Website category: jobs
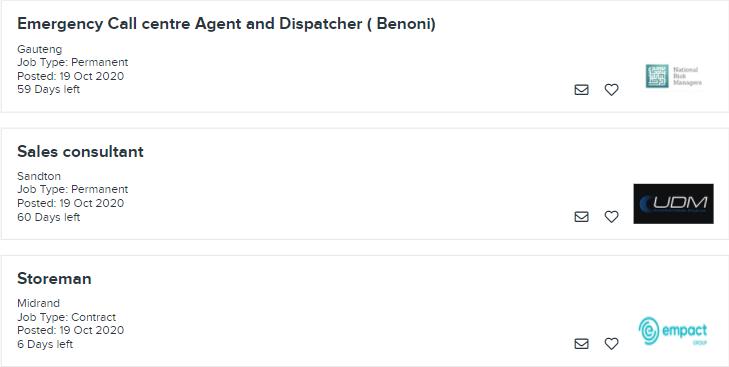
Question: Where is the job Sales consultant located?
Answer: Sandton

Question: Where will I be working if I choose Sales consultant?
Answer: Sandton

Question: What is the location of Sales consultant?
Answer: Sandton

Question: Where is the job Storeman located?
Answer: Midrand

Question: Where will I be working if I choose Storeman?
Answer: Midrand

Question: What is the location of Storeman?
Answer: Midrand

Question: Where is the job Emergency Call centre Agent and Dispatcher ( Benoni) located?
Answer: Gauteng

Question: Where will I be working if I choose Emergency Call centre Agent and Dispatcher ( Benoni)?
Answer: Gauteng

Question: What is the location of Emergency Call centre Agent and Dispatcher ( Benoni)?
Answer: Gauteng

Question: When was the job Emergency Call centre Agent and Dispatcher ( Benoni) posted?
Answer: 19 Oct 2020

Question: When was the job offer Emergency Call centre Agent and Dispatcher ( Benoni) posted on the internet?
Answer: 19 Oct 2020

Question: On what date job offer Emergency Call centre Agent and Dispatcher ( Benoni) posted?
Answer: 19 Oct 2020

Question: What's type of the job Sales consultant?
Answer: Job Type: Permanent

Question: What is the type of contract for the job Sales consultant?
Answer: Job Type: Permanent

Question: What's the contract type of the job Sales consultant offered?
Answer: Job Type: Permanent

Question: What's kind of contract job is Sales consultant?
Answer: Job Type: Permanent

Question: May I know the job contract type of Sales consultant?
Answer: Job Type: Permanent

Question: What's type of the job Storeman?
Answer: Job Type: Contract

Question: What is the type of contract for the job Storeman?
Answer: Job Type: Contract

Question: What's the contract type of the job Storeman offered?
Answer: Job Type: Contract

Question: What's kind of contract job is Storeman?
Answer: Job Type: Contract

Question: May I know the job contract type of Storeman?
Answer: Job Type: Contract

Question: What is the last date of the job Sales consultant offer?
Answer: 60 Days left

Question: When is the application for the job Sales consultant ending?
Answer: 60 Days left

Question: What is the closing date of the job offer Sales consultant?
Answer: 60 Days left

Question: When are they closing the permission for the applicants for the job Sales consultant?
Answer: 60 Days left

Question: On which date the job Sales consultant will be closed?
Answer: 60 Days left

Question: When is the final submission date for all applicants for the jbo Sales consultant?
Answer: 60 Days left

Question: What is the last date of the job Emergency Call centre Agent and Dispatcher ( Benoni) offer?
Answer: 59 Days left

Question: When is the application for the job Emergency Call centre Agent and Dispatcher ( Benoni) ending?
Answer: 59 Days left

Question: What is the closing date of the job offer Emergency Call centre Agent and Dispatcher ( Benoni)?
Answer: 59 Days left

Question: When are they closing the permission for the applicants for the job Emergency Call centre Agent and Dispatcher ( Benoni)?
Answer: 59 Days left

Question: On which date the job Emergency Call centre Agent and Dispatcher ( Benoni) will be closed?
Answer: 59 Days left

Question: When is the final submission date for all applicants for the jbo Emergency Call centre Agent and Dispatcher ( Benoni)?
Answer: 59 Days left

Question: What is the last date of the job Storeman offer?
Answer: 6 Days left

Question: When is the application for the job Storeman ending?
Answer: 6 Days left

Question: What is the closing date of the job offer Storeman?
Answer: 6 Days left

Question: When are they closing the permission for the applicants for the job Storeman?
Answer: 6 Days left

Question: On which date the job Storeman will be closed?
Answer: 6 Days left

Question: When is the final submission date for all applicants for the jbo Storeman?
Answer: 6 Days left

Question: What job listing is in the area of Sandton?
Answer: Sales consultant

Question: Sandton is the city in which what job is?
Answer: Sales consultant

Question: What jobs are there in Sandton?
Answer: Sales consultant

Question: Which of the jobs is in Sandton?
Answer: Sales consultant

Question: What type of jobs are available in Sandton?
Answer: Sales consultant

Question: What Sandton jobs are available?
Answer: Sales consultant

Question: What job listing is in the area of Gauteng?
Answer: Emergency Call centre Agent and Dispatcher ( Benoni)

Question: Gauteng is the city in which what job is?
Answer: Emergency Call centre Agent and Dispatcher ( Benoni)

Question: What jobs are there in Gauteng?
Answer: Emergency Call centre Agent and Dispatcher ( Benoni)

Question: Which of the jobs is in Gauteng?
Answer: Emergency Call centre Agent and Dispatcher ( Benoni)

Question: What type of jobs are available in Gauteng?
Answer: Emergency Call centre Agent and Dispatcher ( Benoni)

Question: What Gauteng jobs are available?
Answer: Emergency Call centre Agent and Dispatcher ( Benoni)

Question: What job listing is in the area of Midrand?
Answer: Storeman

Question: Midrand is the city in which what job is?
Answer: Storeman

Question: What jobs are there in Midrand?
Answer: Storeman

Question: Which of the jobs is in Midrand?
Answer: Storeman

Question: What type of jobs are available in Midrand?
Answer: Storeman

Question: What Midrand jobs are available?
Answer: Storeman